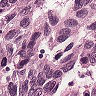
Metastatic tissue present: yes